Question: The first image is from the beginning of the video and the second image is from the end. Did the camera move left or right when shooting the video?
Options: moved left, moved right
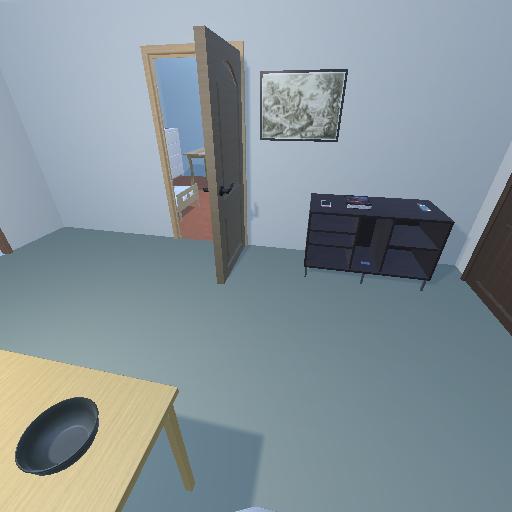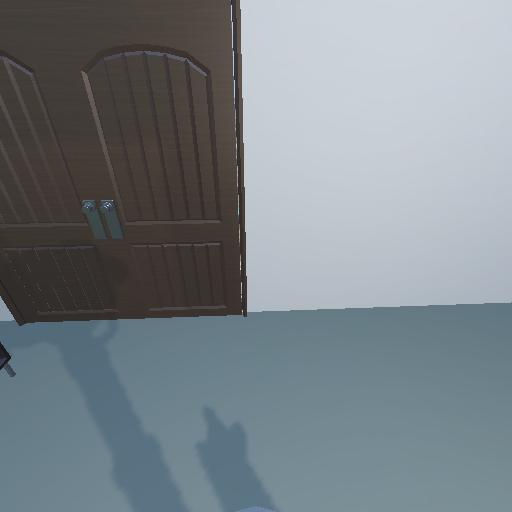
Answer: moved left